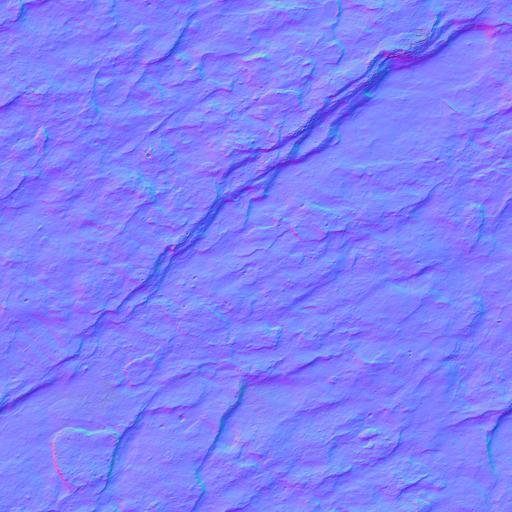
cliff light rock stone white